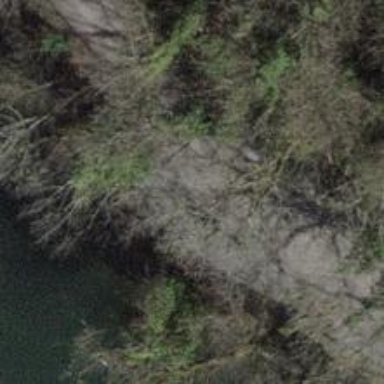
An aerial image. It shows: Brown bench.